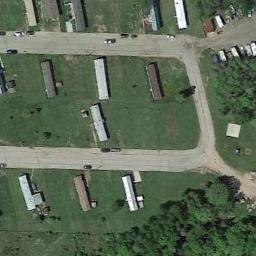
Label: mobile_home_park